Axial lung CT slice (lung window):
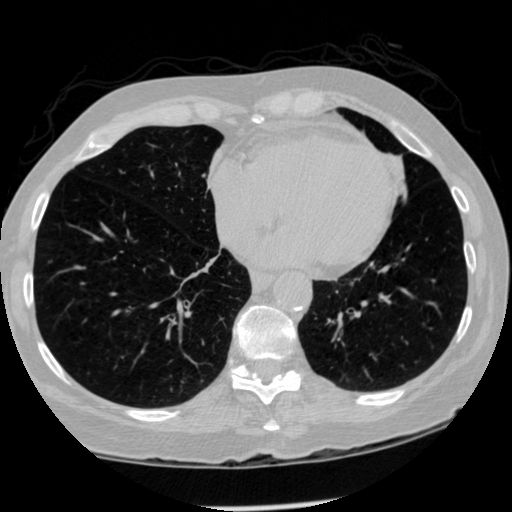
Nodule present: no